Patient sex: M
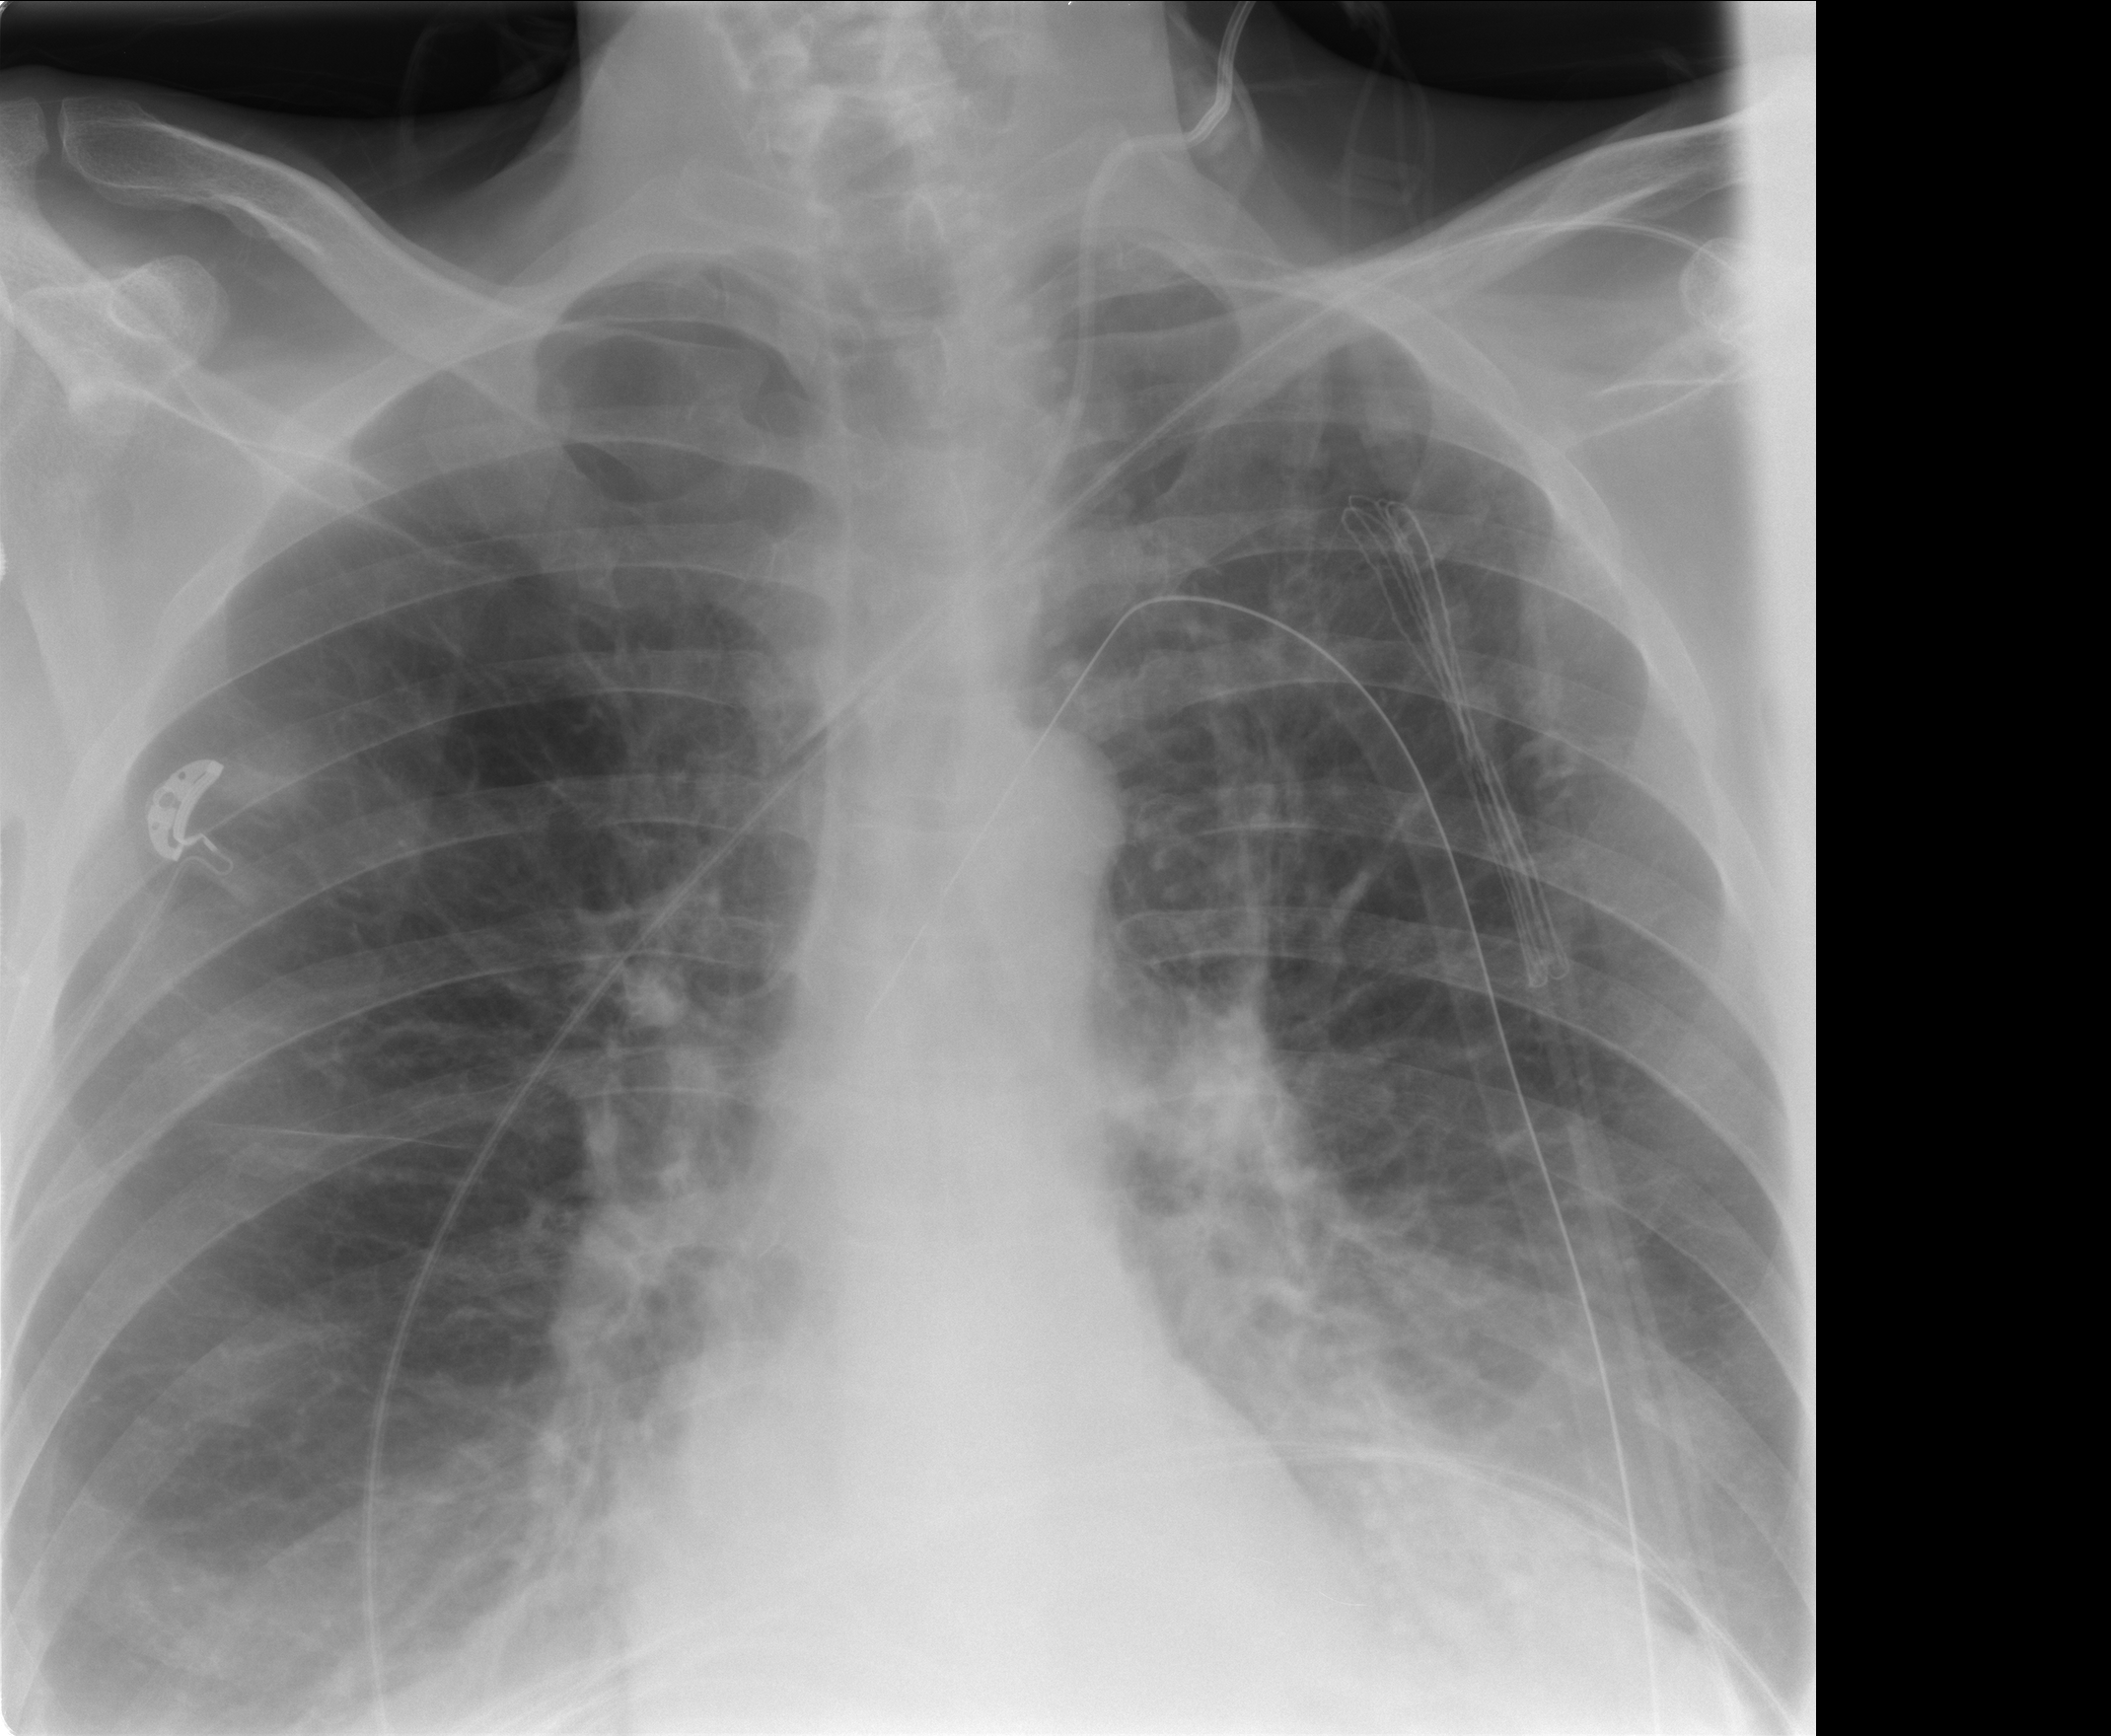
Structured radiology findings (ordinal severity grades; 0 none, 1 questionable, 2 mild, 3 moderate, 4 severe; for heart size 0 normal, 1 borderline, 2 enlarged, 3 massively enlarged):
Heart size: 0
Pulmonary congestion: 0
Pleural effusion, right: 2
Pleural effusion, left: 2
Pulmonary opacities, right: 0
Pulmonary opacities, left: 0
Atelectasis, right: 2
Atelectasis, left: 2